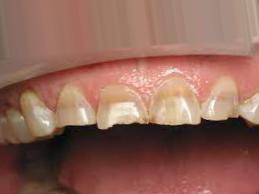
Condition: Tooth Discoloration